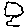
Label: cloud